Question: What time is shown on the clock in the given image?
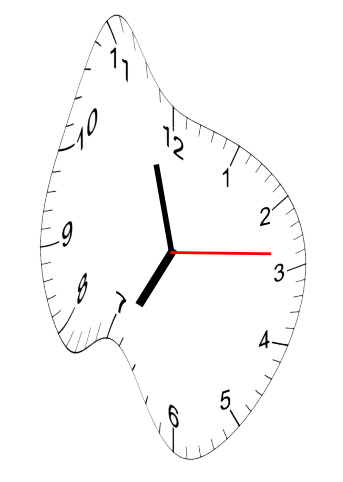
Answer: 06:57:14